Question: I have a tableview with a tablecell and ito that cell I have an imageview.
Whenever I have an imageurl I will show the image into that imageview but when there is no imageurl I want to give the imageview a color and show a letter into it.
Basically like what's happening in the gmail app.

But I can't seem to center the label into that imageview as I can only center it vertically and horizontally in the cell itself in my storyboard.
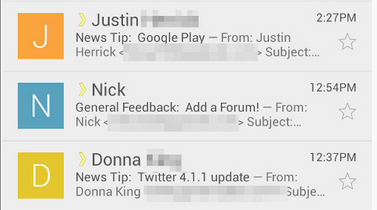
Answer: You can just create your own label on top of imageview(same size, same origin), set your text to that label and center text in it.
'''
myLabel.text = "D"
myLabel.textAlignment = NSTextAlignment.Center;
'''